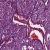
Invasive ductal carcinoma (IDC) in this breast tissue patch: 0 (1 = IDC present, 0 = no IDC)